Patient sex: M
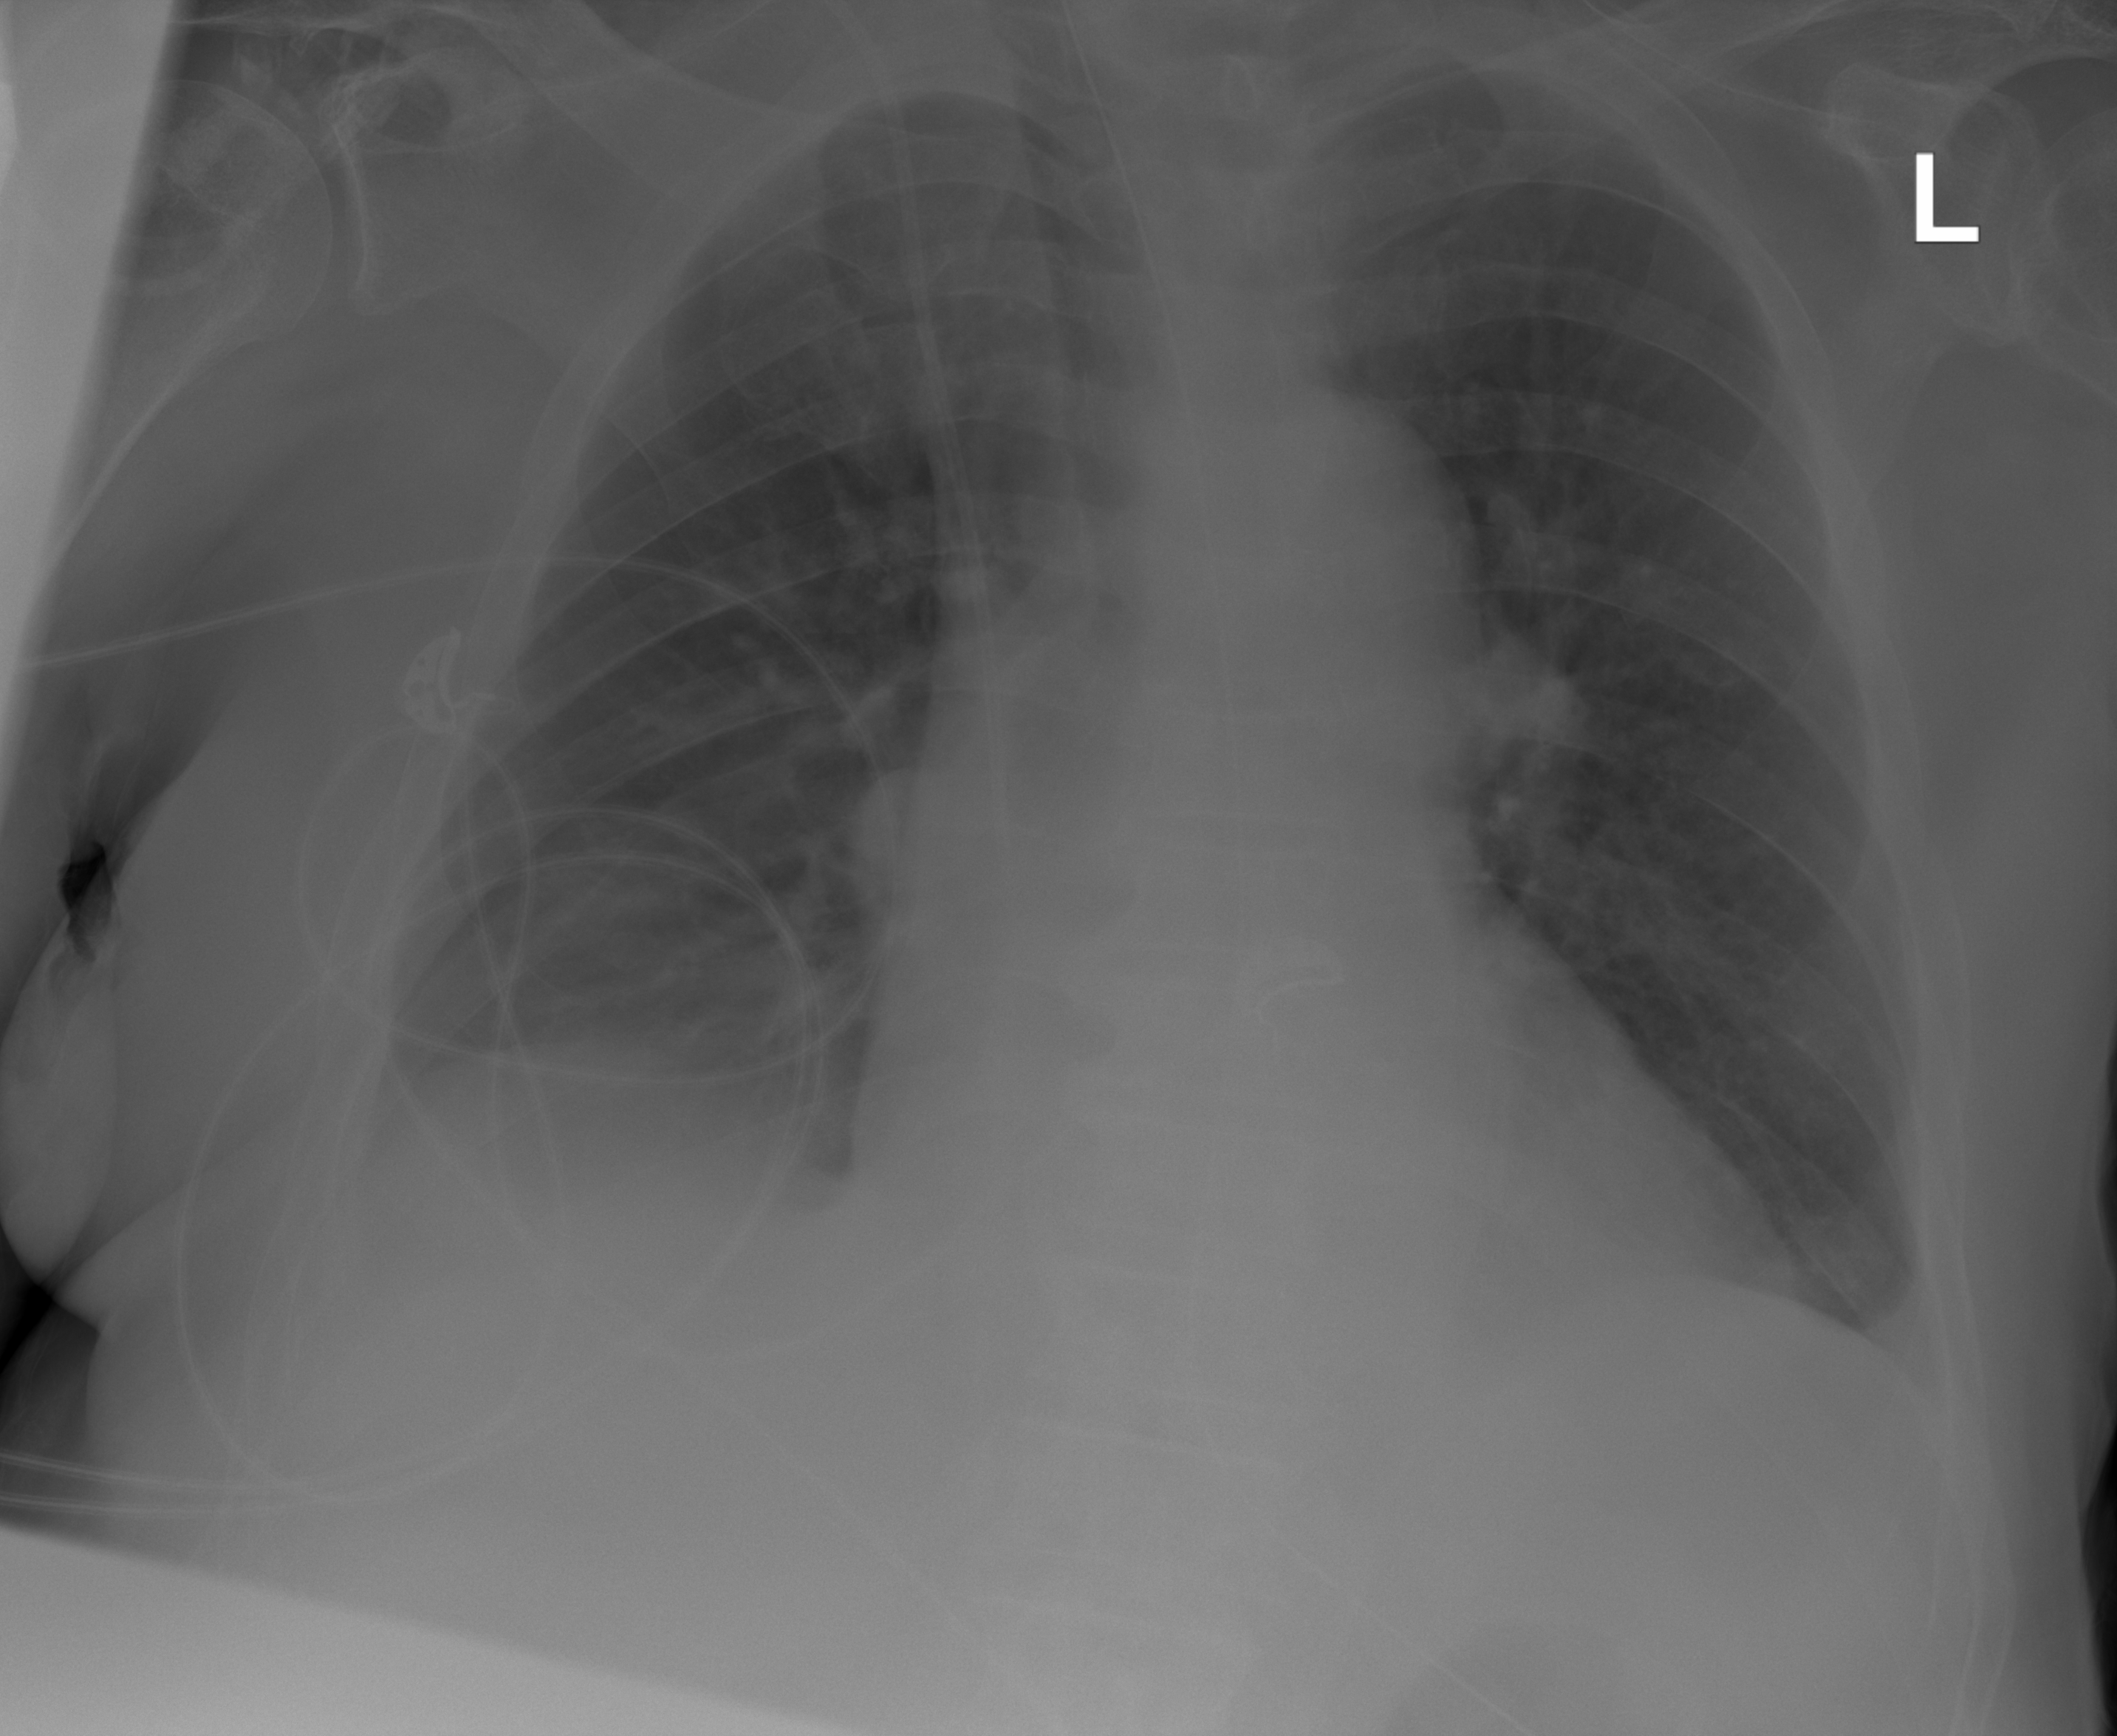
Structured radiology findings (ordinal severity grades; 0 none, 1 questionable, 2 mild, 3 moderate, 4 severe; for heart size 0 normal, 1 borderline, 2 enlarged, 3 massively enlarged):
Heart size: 2
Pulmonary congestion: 2
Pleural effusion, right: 0
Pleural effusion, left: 2
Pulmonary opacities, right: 2
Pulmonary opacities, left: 0
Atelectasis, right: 2
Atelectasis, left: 2